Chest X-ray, PA view. Patient: 20 years old, sex F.
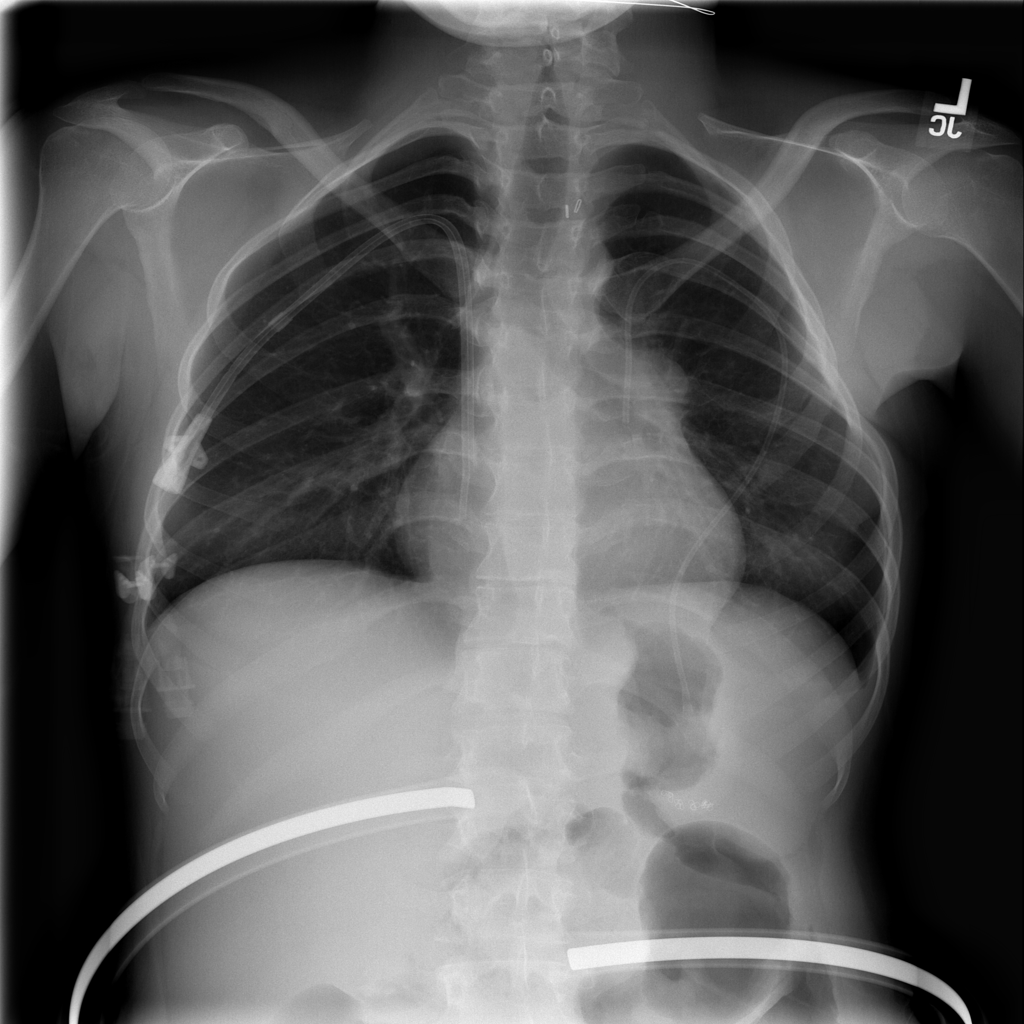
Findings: No Finding